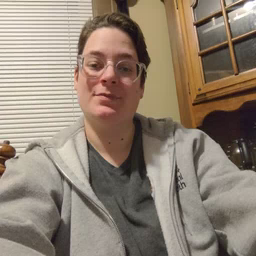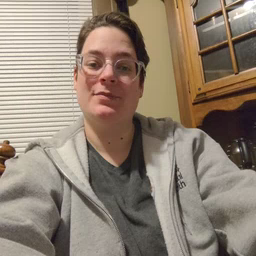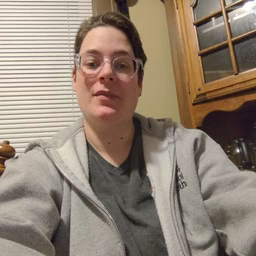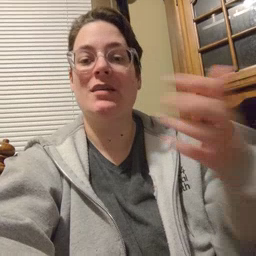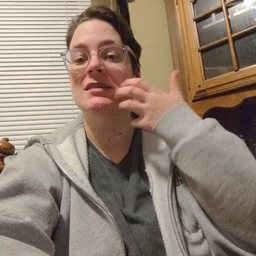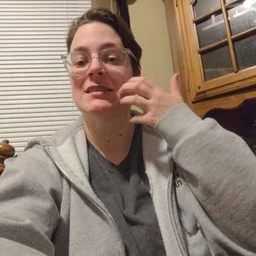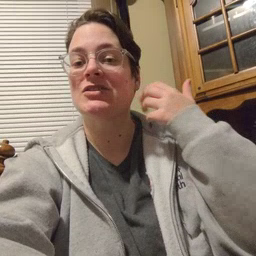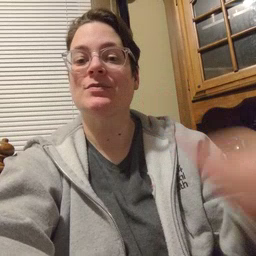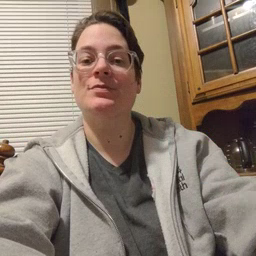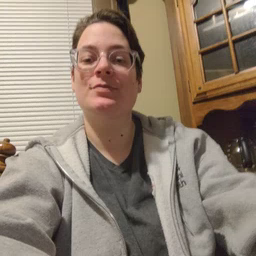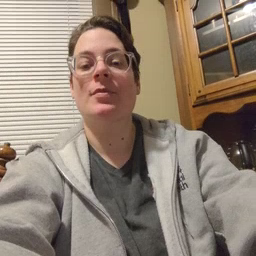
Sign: tiger